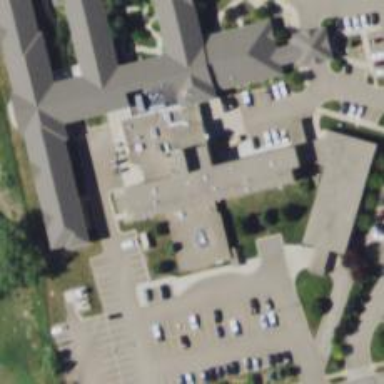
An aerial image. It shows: Healthcare facility identified as hospital.